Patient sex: M
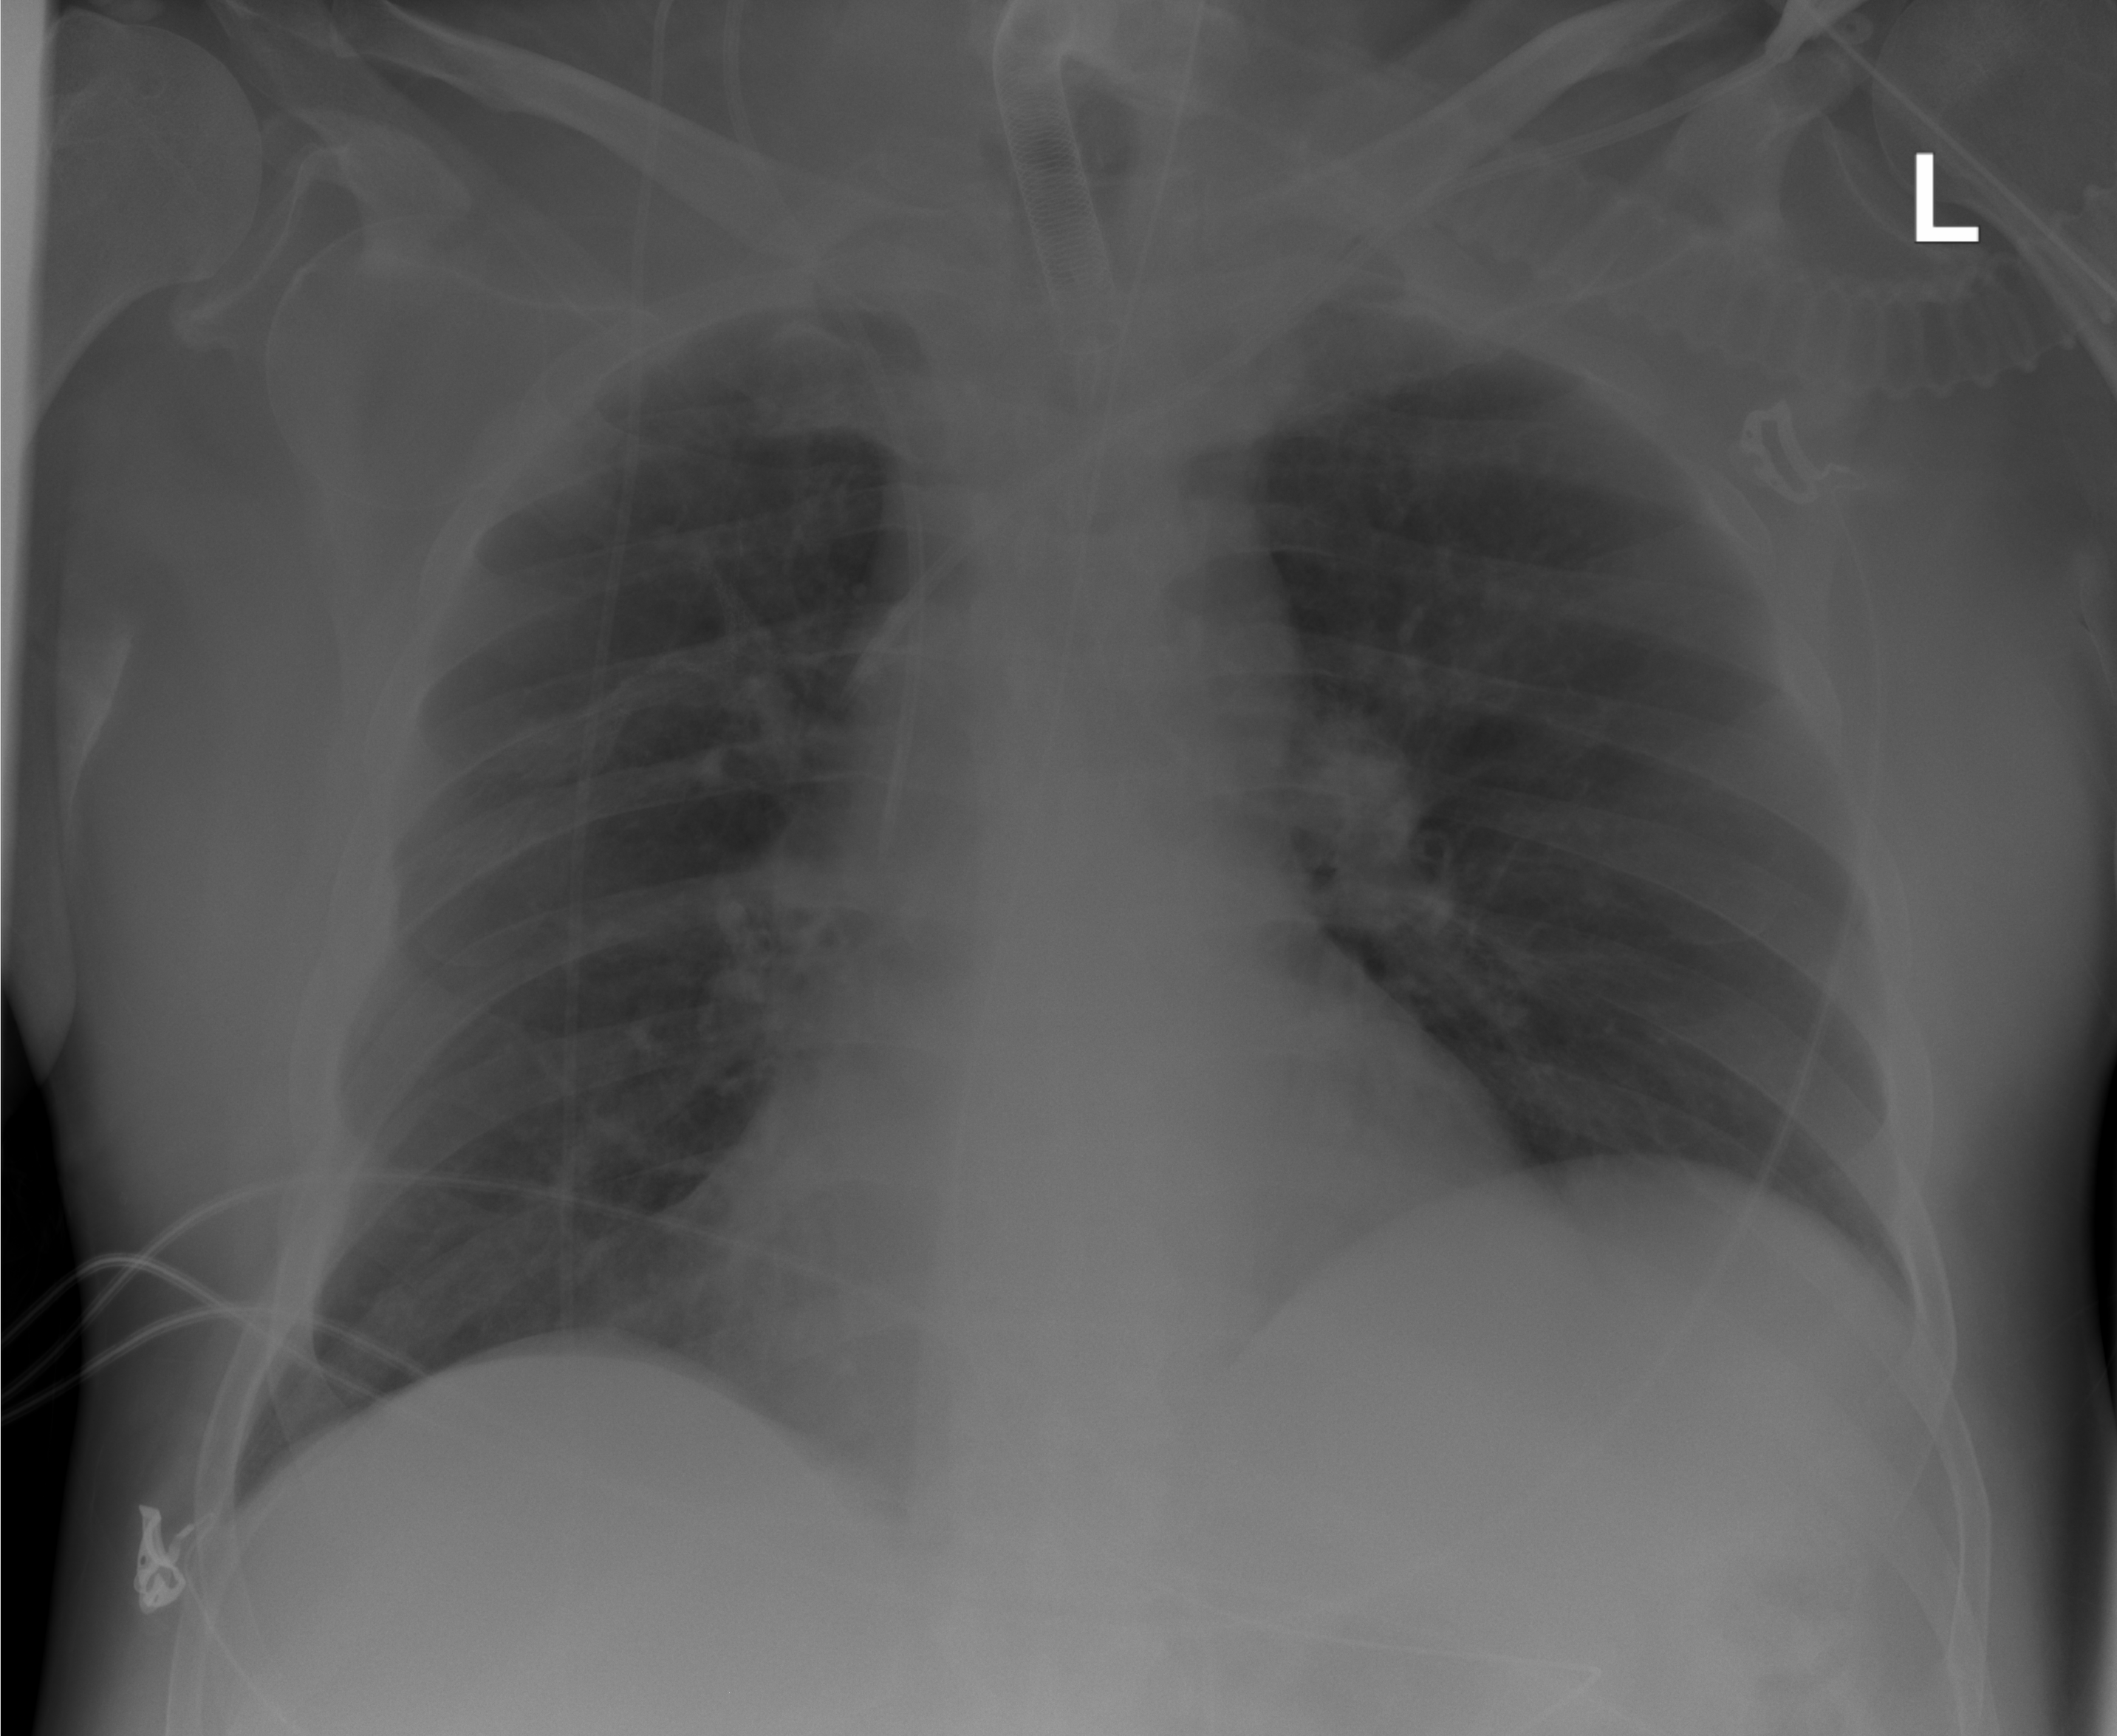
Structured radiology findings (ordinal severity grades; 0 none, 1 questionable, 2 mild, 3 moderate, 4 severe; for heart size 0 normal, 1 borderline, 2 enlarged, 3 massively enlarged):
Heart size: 0
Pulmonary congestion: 2
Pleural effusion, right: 0
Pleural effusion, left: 2
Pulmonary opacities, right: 0
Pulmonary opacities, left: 0
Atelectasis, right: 0
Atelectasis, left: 2